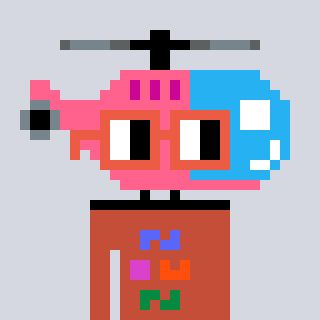
a pixel art character with square orange glasses, a helicopter-shaped head and a rust-colored body on a cool background